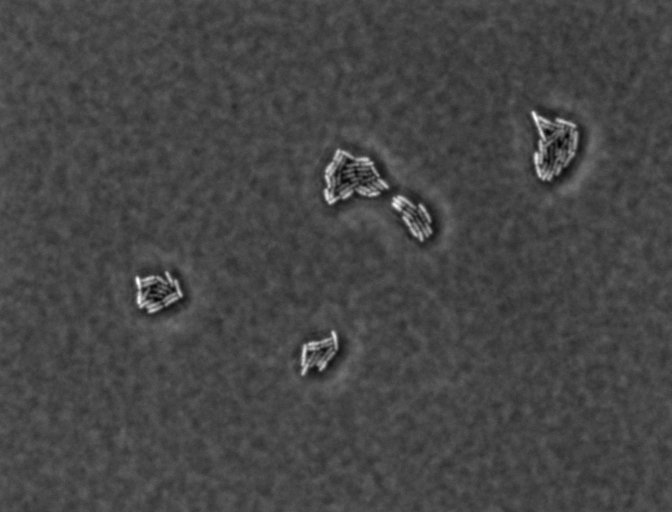
Salmonella enterica Enteritidis